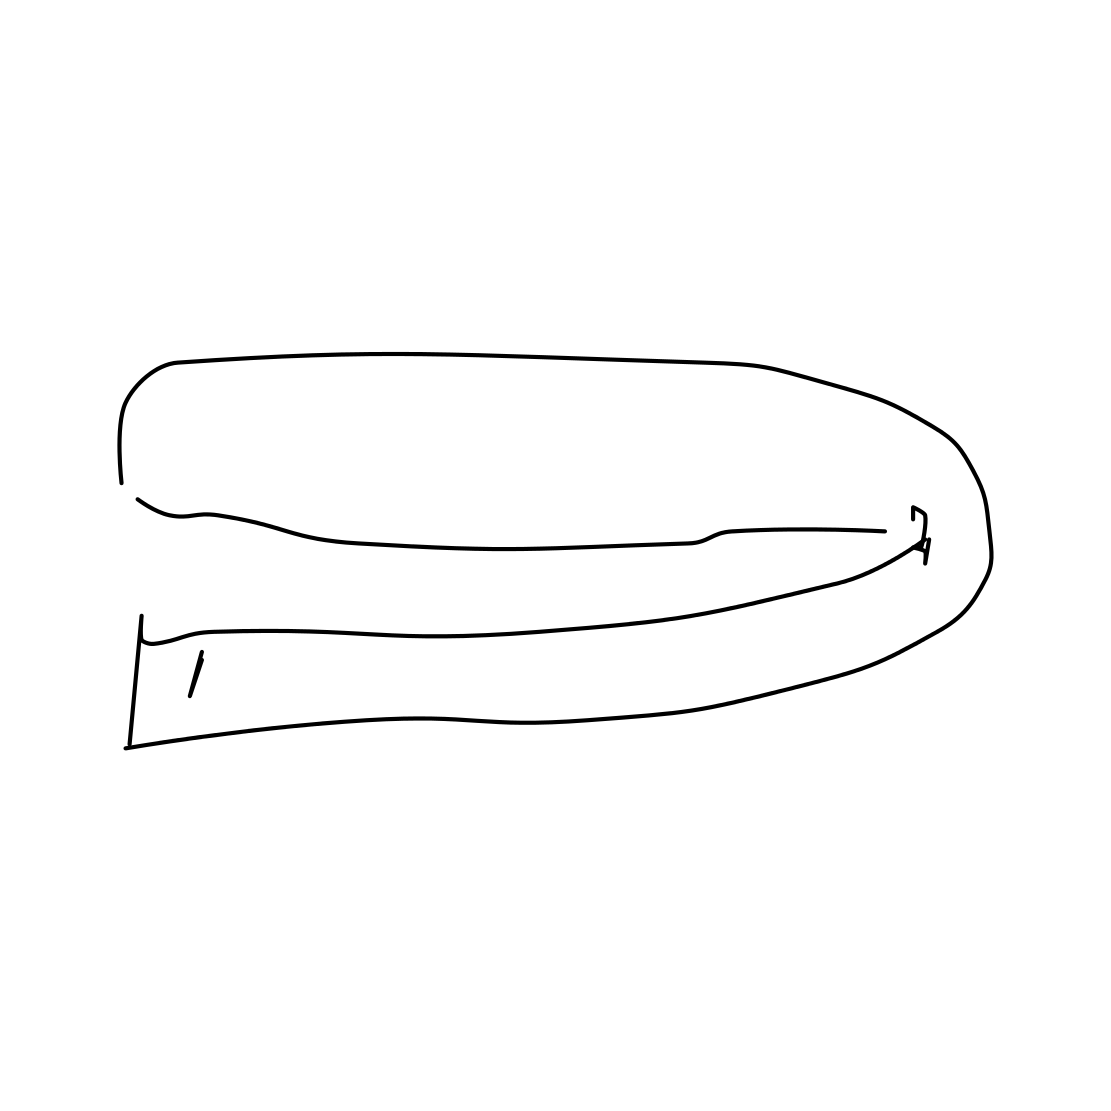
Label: stapler